Question: I have an Excel template file . Based on the Excel version, I would like to SaveAs as Temp.xlsm through Matlab.
Here is the code I am using to save the template file :
'''
if(XLversion >= 12.0)
Workbook = invoke(Excel.Workbooks,'Open',tempxls);
tempxls1 = [pwd '\utils\temp.xlsm'];
Workbook.SaveAs(tempxls1,1);
tempxls = tempxls1;
extn = 'xlsm';
end
'''
The code is working fine. However when I try to open the file, I get the following error :

However, when the save the temp.xls to temp.xlsm through SaveAs menu, it opens without any error.
Any idea what could be the error in the code or If I am missing something.
Thanks
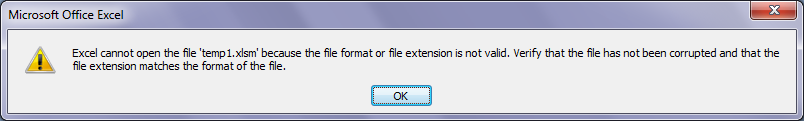
Answer: Can you try the following code please and comment. You may call this 'sub-routine' to save the as the file.
'''
Private Sub Workbook_BeforeSave(ByVal SaveAsUI As Boolean, Cancel As Boolean)
Dim FileNameVal As String
If SaveAsUI Then
FileNameVal = Application.GetSaveAsFilename(, "Excel Macro-Enabled Workbook (*.xlsm), *.xlsm")
Cancel = True
If FileNameVal = "False" Then 'User pressed cancel
Exit Sub
End If
Application.EnableEvents = False
If Right(ThisWorkbook.Name, 5) <> ".xlsm" Then
ThisWorkbook.SaveAs Filename:=FileNameVal & ".xlsm", FileFormat:=xlOpenXMLWorkbookMacroEnabled
Else
ThisWorkbook.SaveAs Filename:=FileNameVal, FileFormat:=xlOpenXMLWorkbookMacroEnabled
End If
Application.EnableEvents = True
End If
End Sub
'''
<URL>